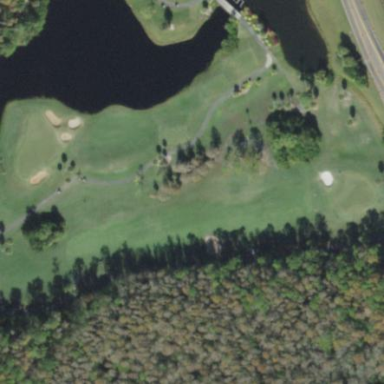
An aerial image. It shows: Golf fairway surrounded by grass.